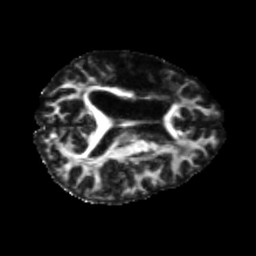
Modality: FA
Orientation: axial
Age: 56
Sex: female
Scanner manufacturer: siemens
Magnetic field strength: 3 T
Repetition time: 5.25 s
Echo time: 0.08 s